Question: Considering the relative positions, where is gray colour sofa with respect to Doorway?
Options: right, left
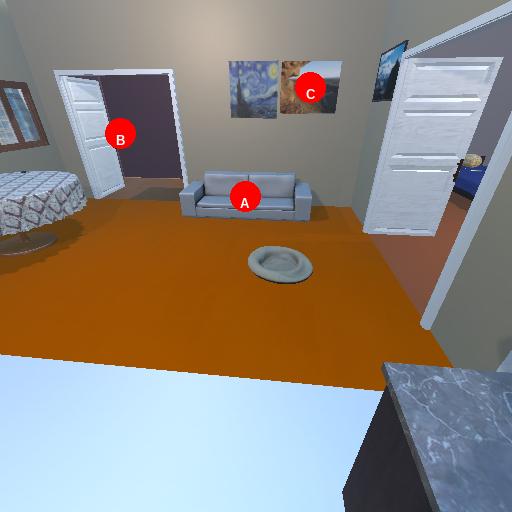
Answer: right